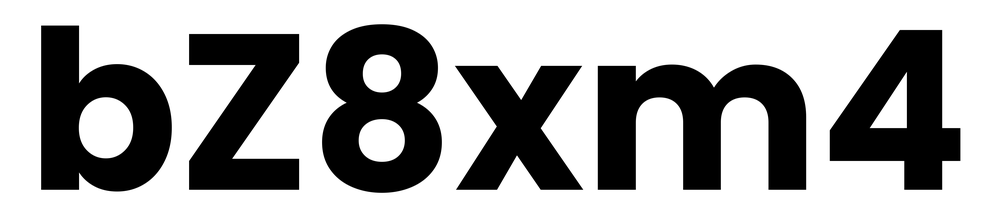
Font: Poppins-Bold